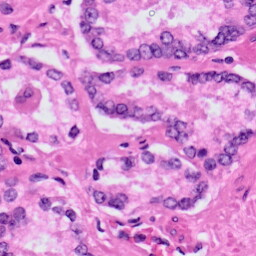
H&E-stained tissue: Prostate